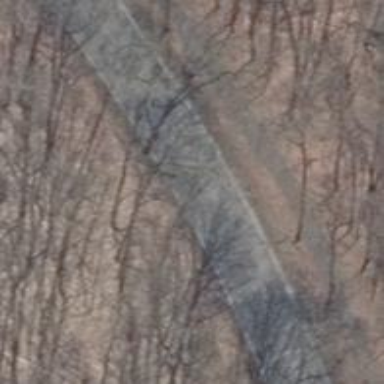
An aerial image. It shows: Secondary road with asphalt surface and lane markings.